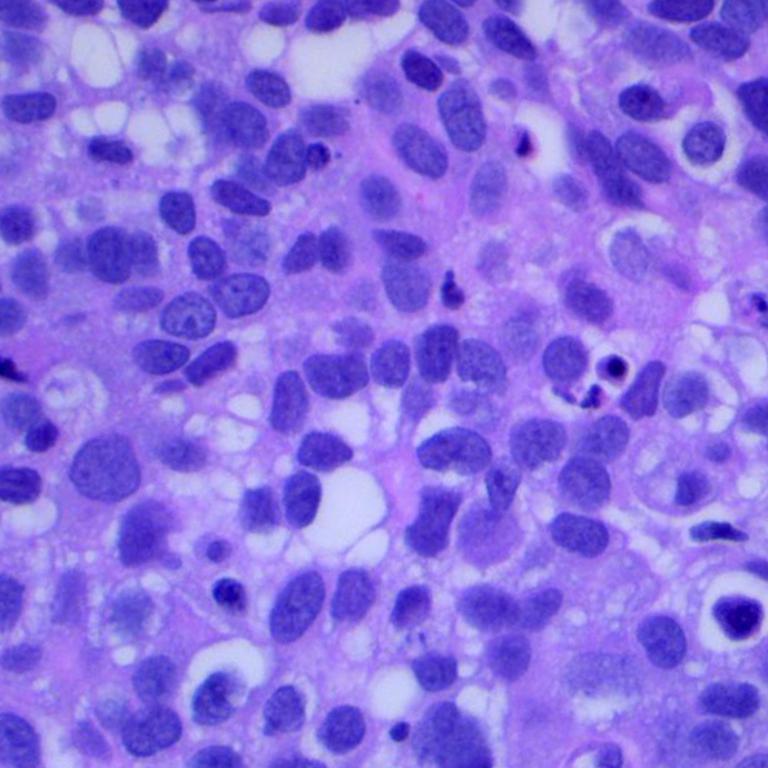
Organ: lung
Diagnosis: squamous carcinomas